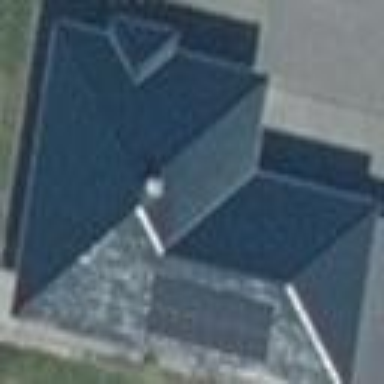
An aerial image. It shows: Simple house.